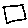
Label: square